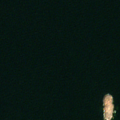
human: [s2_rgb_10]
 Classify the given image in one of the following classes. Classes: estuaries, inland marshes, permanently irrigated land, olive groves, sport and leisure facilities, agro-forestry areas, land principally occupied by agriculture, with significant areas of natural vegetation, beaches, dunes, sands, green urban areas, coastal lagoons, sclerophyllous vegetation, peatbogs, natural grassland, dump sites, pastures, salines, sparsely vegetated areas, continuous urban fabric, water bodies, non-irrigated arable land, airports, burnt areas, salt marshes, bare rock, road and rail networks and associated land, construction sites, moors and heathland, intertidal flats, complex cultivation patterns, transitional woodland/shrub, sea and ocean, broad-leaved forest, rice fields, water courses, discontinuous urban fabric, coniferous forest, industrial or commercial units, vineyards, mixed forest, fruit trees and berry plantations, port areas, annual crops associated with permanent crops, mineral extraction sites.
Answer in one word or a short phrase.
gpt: sea and ocean